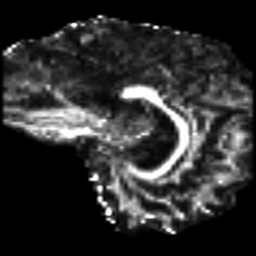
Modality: FA
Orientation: sagittal
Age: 49
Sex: female
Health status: ill
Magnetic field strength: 3 T
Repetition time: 8.4 s
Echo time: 0.0926 s